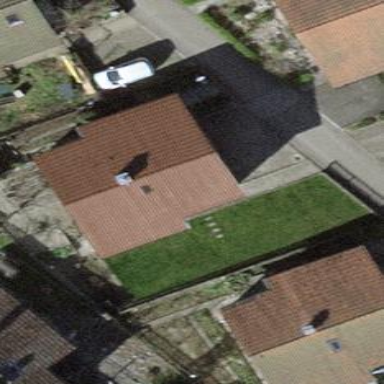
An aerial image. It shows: Residential building with gabled roof made of roof tiles. The roof is oriented along the building and has rosy-brown color.